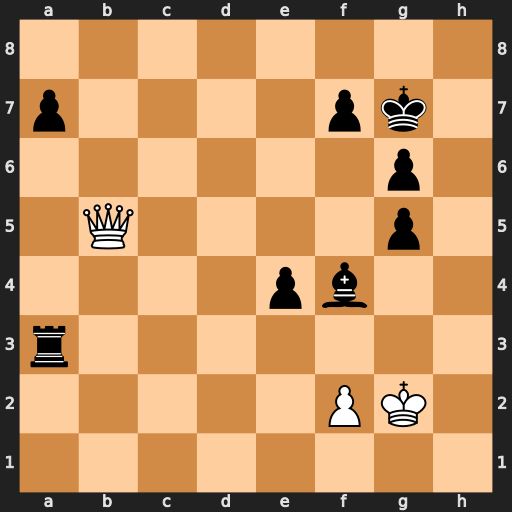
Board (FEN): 8/p4pk1/6p1/1Q4p1/4pb2/r7/5PK1/8
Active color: w
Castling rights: -
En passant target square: -
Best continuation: Qb2+ f6 Qxa3